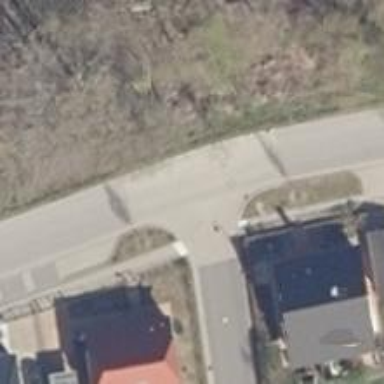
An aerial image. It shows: Smooth asphalt road in residential area.